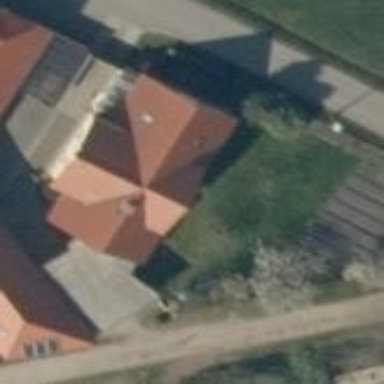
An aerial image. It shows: Farm building.